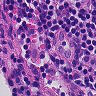
Metastatic tissue present: no